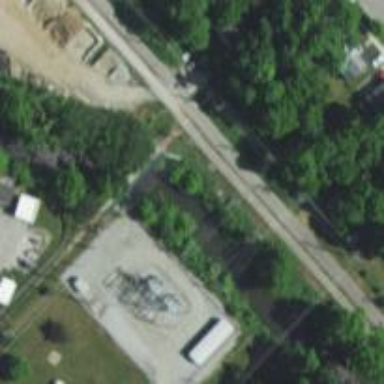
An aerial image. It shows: Power substation surrounded by fence.